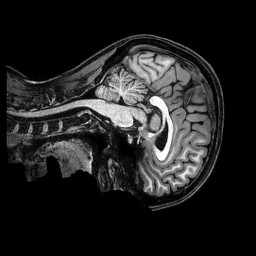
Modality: T1w
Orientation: sagittal
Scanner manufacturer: philips
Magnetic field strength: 3 T
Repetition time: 2.5 s
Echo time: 0.0057 s